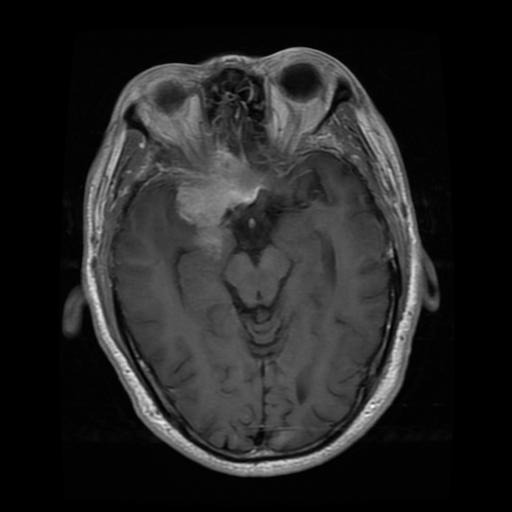
Label: meningioma